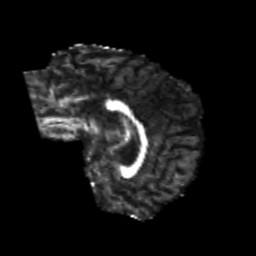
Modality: FA
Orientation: sagittal
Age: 20
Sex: female
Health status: healthy
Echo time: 0.074 s